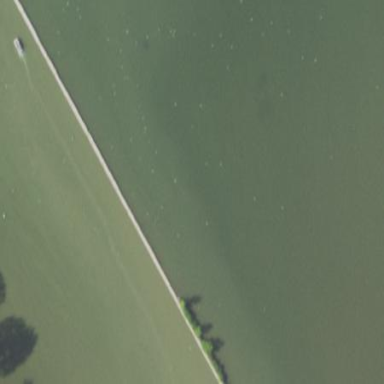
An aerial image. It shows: Breakwater structure.